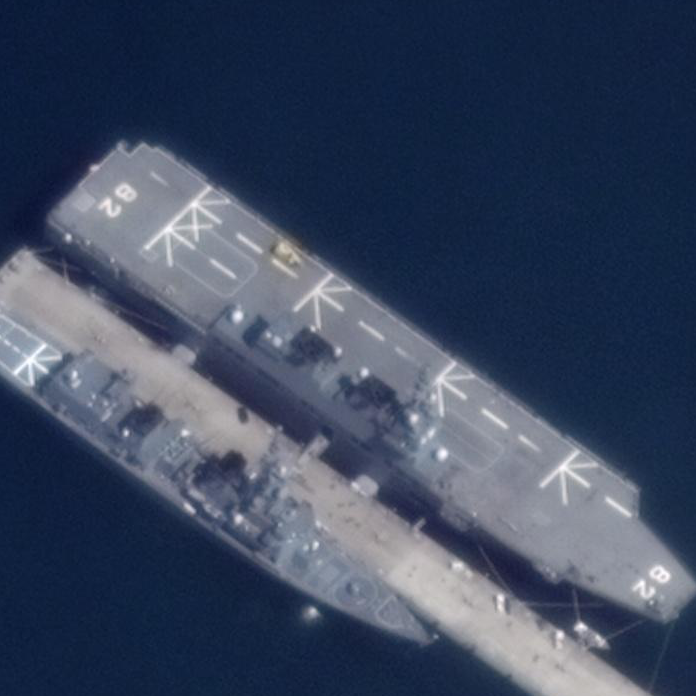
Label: Hyuga-class_helicopter_destroyer